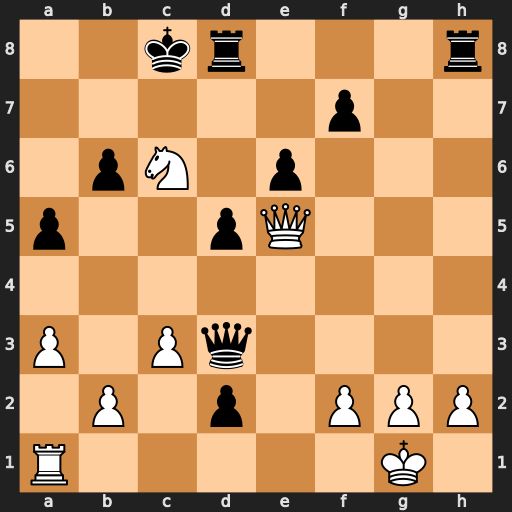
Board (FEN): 2kr3r/5p2/1pN1p3/p2pQ3/8/P1Pq4/1P1p1PPP/R5K1
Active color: w
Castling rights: -
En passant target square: -
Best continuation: Qb8+ Kd7 Ne5+ Ke8 Qxd8+ Kxd8 Nxd3